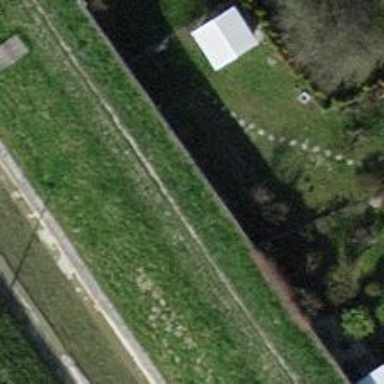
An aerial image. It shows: Retaining wall made of concrete.